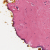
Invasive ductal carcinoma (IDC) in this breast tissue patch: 0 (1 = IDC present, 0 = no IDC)